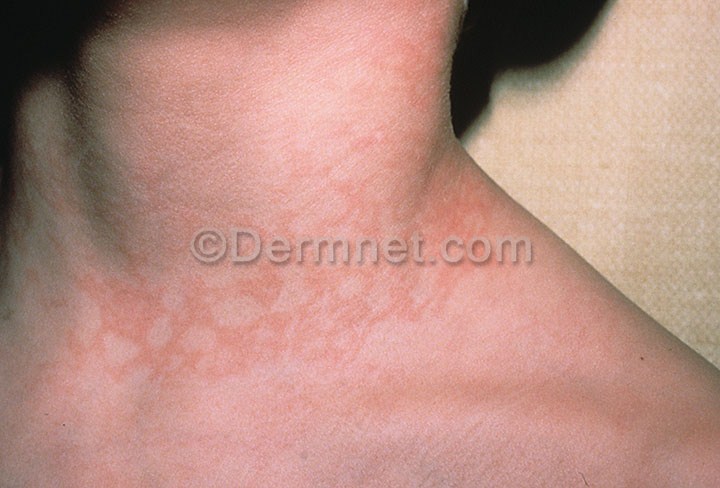
Disease: Exanthems and Drug Eruptions